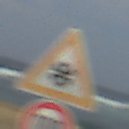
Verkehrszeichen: SchneeOderEisglaette
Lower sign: Geschwindigkeit100
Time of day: MorningAfternoon
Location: Outdoor (Suburban)
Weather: PartlyCloudy
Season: NotSpecified
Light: Natural